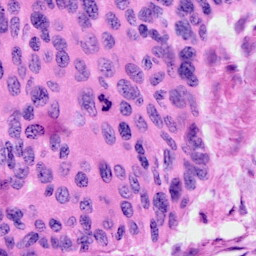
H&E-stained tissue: Cervix